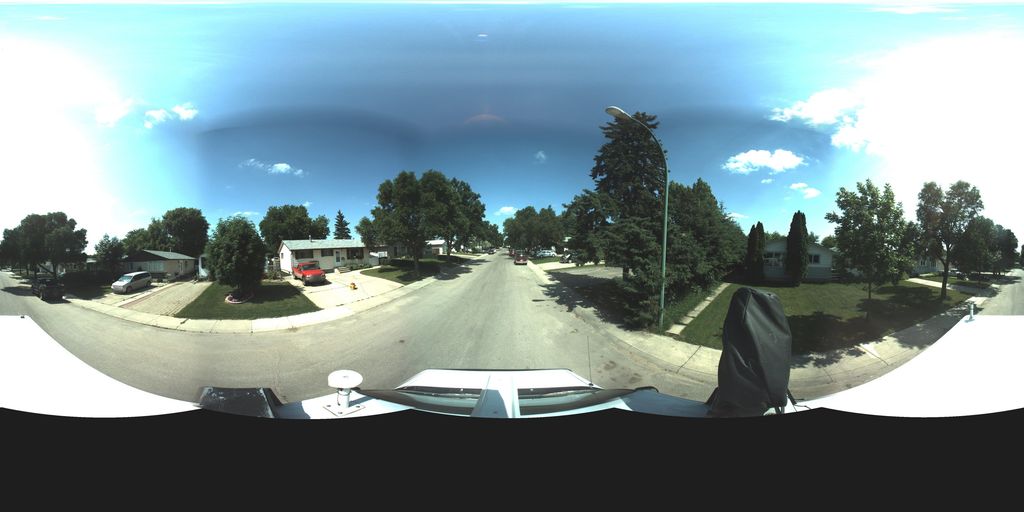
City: saskatoon